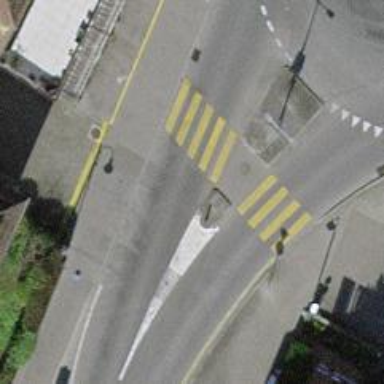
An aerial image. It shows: Marked zebra crossing with island.